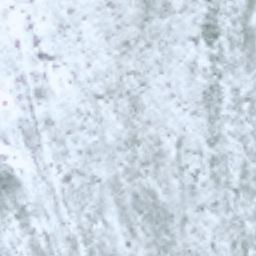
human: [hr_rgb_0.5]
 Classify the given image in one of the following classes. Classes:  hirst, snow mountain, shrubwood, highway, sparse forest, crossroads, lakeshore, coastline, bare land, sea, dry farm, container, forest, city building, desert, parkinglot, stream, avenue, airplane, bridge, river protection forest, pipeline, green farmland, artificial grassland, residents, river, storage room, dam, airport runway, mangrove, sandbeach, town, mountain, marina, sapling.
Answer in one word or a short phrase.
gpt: snow mountain